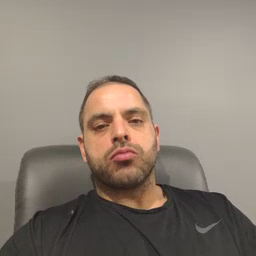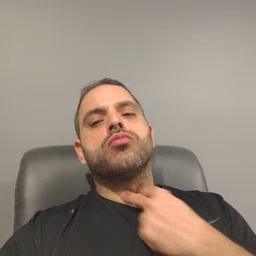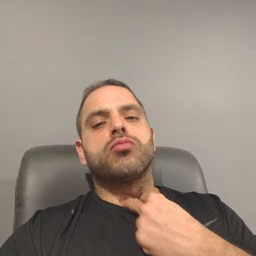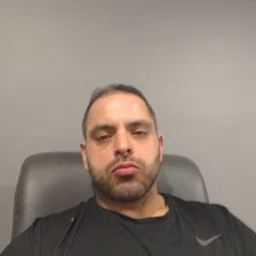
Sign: stuck